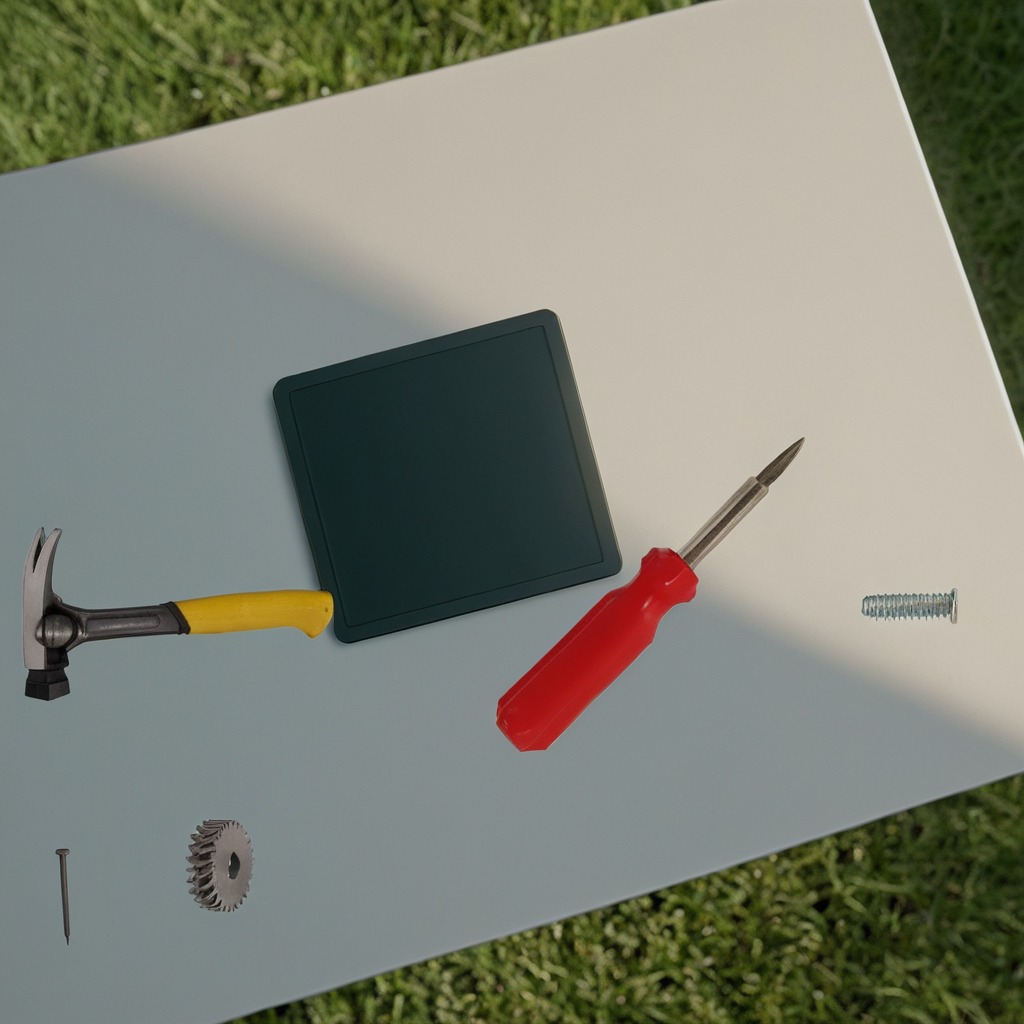
A steel gear with teeth, a hammer, an iron nail, a coiled metal spring, and a screwdriver are lying on the clean utility table in a temporary outdoor tool station.